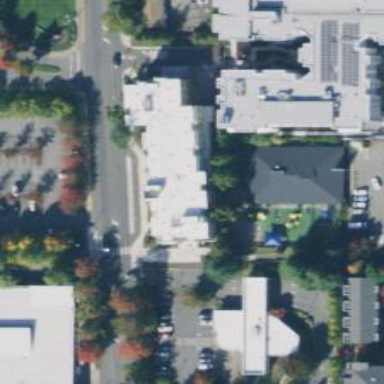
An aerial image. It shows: Kindergarten.